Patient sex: F
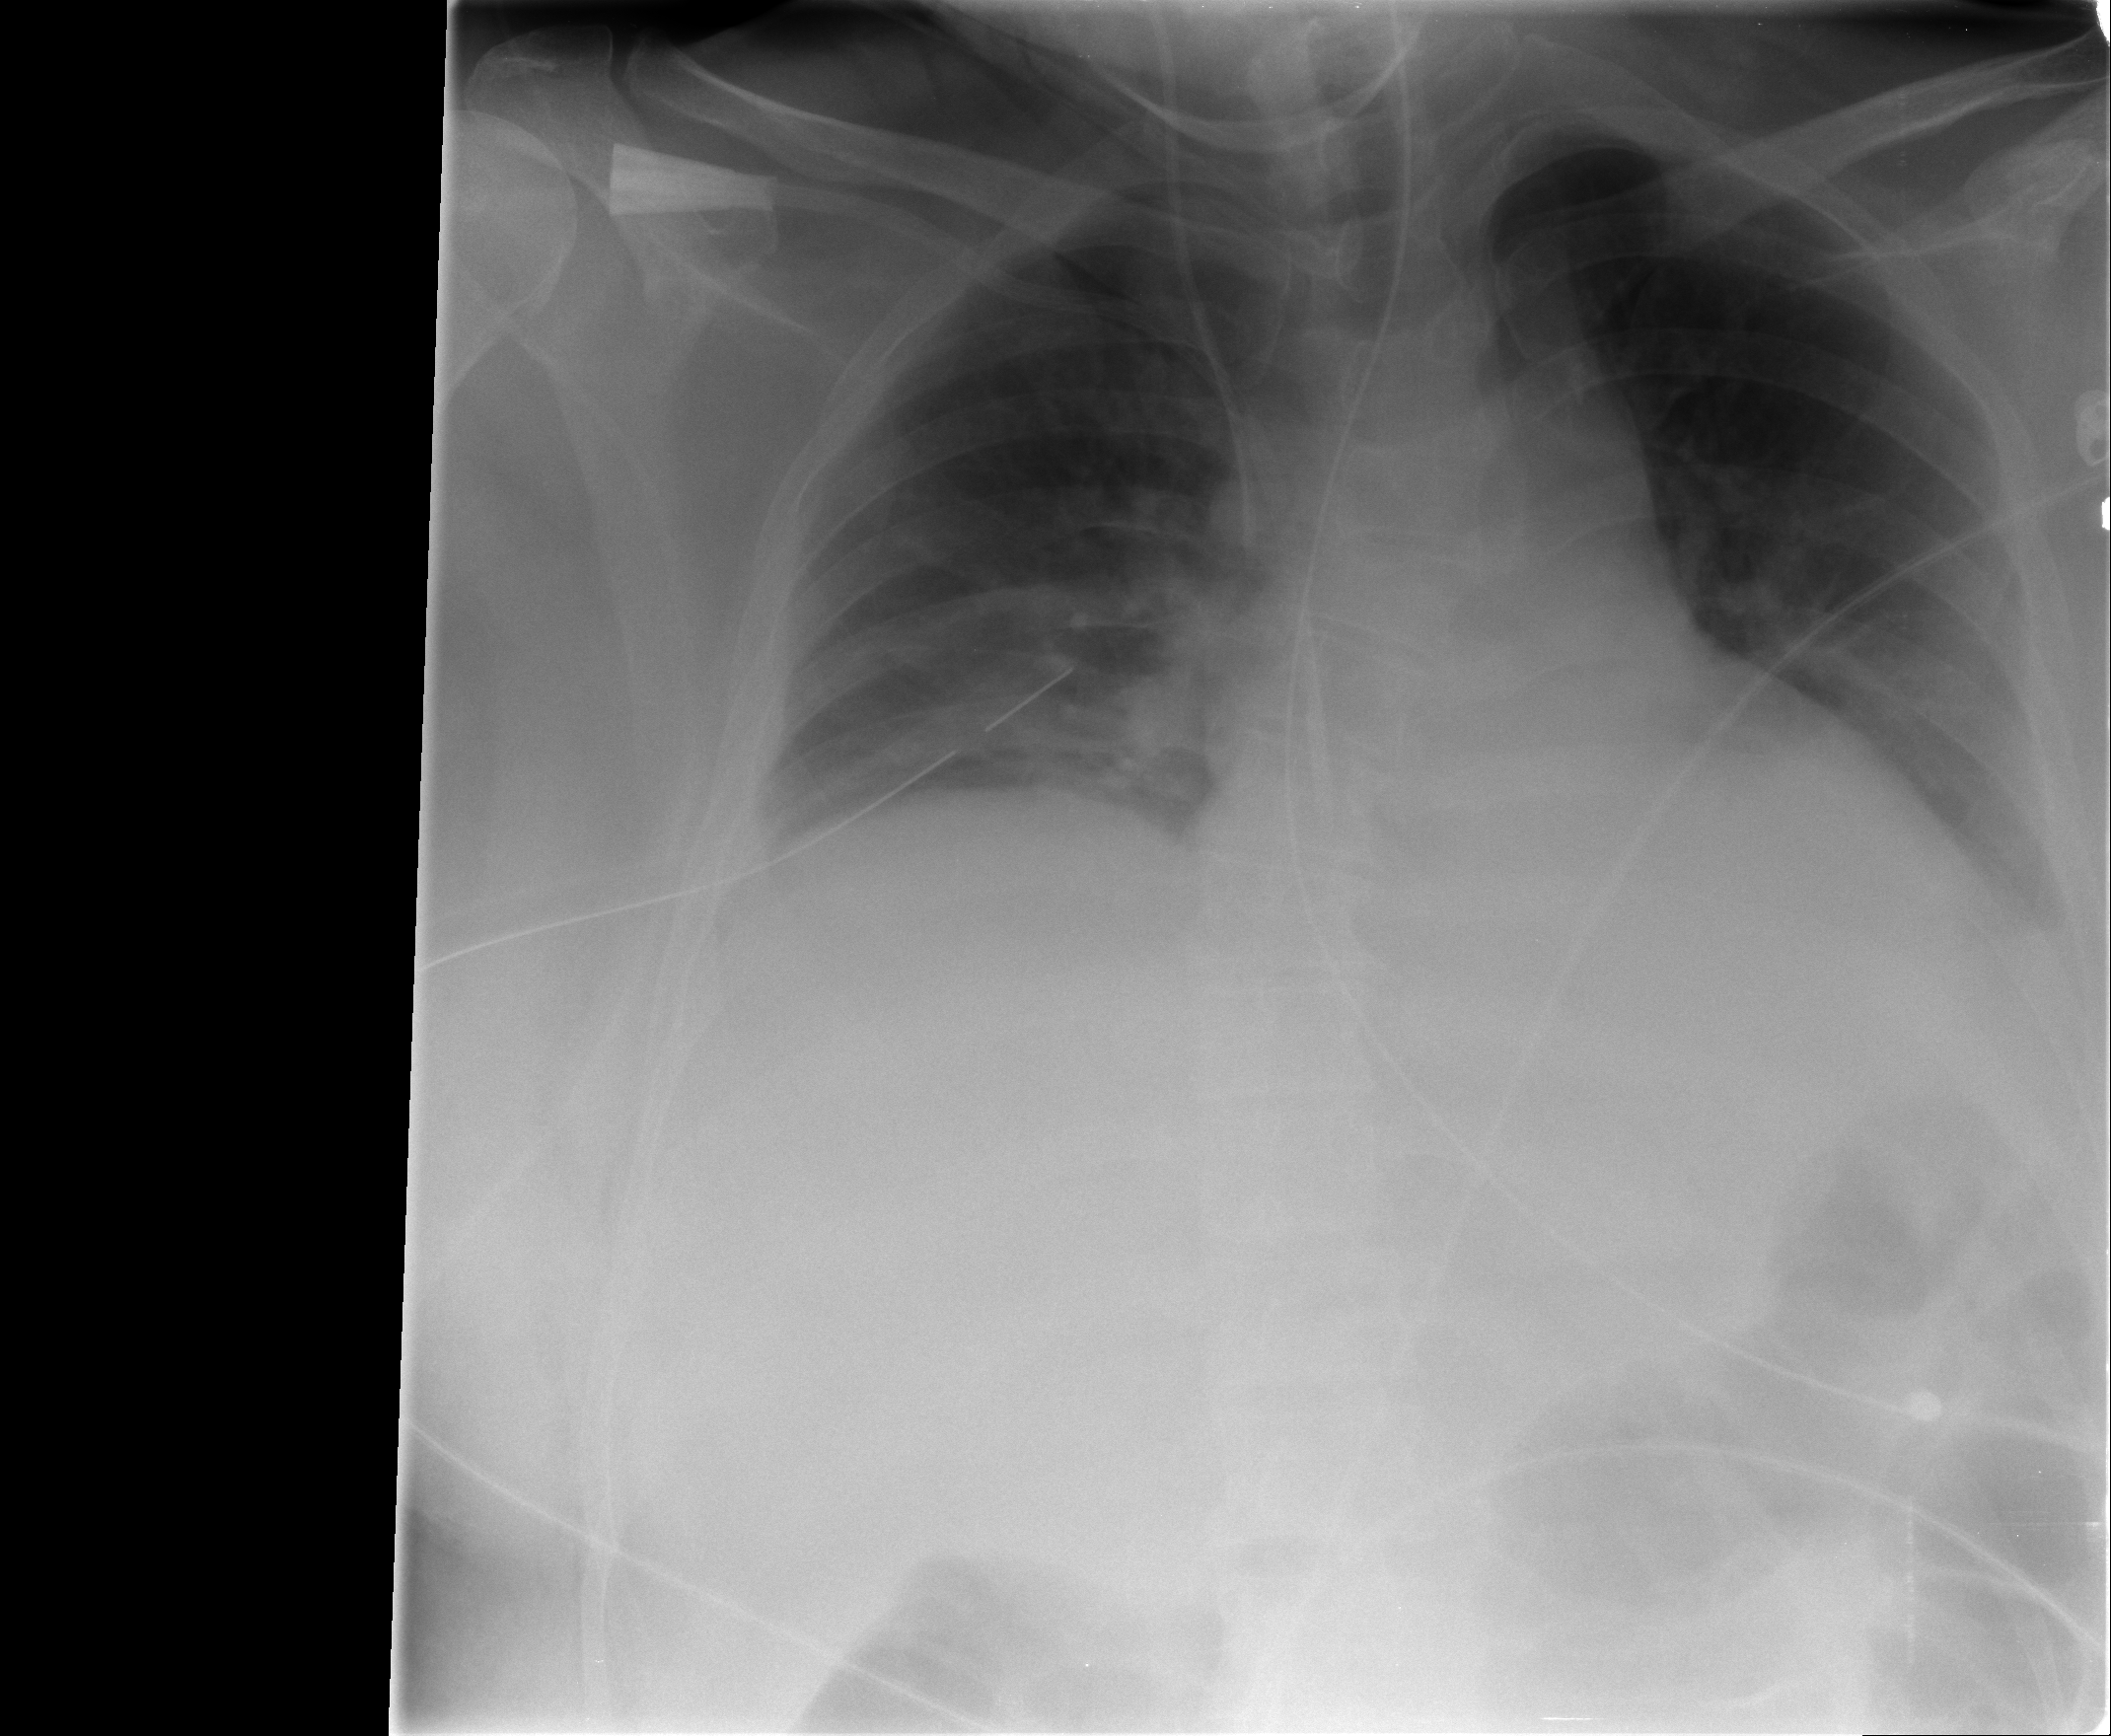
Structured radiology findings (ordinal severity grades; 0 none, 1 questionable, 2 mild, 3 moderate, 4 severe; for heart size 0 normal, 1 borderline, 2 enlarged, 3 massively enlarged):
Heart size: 0
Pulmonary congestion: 1
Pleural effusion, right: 0
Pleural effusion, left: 1
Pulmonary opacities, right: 0
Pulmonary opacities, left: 0
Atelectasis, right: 2
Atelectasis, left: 2